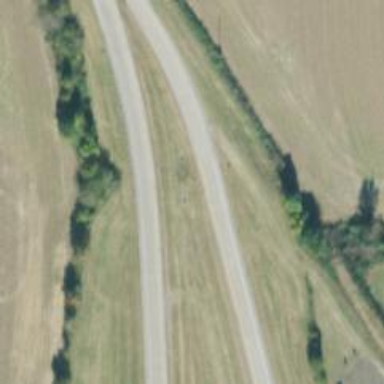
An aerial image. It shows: Trunk link highway.